Field crop: maize
Growth stage: 2
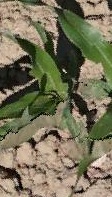
Species: maize